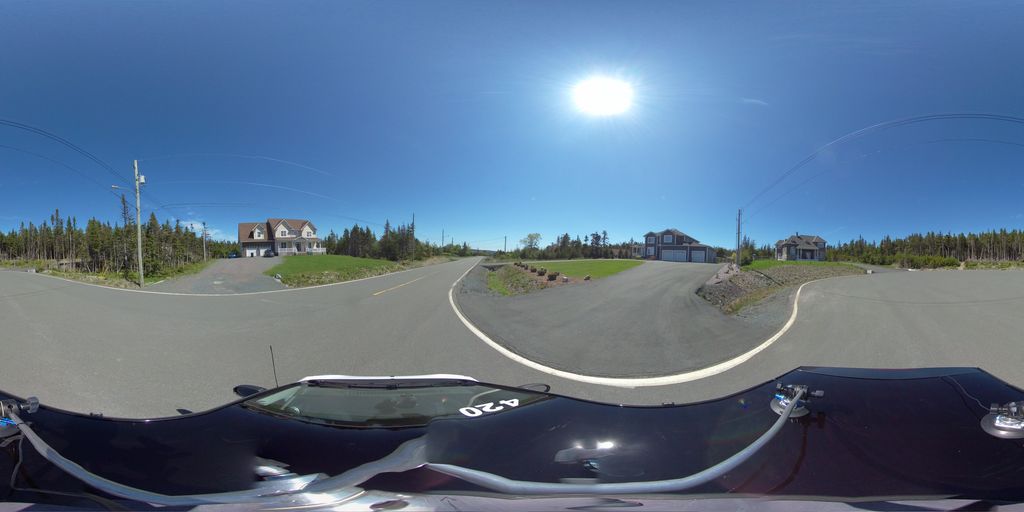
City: st_johns